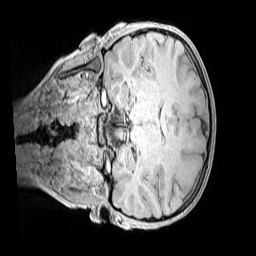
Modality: MP2RAGE
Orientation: coronal
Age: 9
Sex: male
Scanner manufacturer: siemens
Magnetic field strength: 3 T
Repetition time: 4 s
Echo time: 0.00299 s